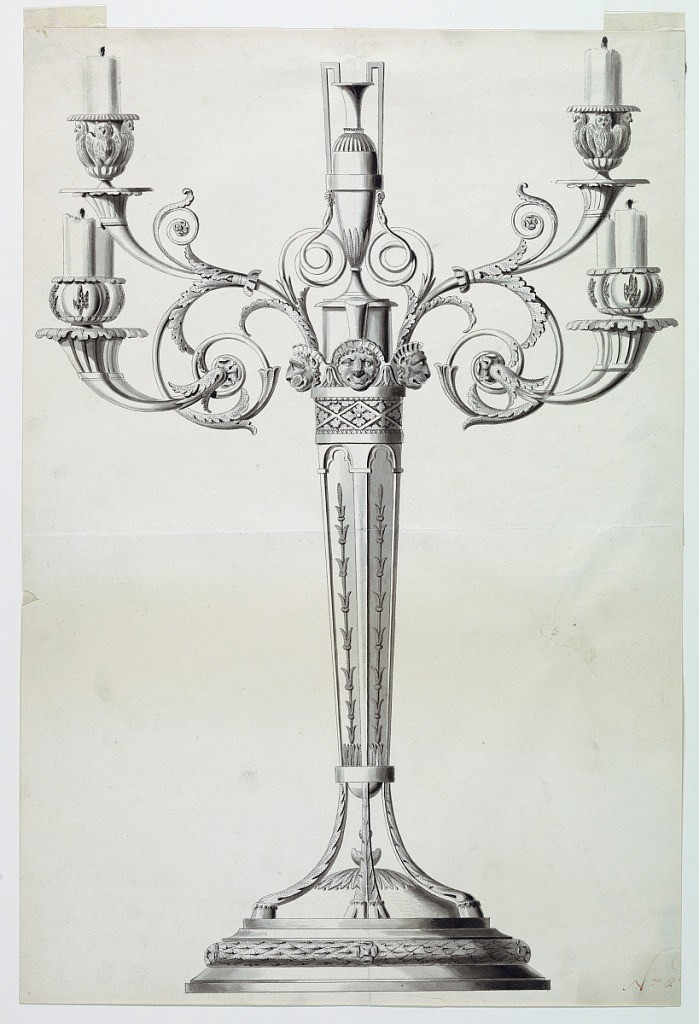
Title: Design for a Candelabrum
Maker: Joseph Anton Seethaler II, German, 1799–1868
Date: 1800
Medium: Pen and black ink, brush and gray wash on paper
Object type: Drawing
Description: Circular plinth. Four scroll legs each with a pair of hooves arches on top and showing trefoils. Over a frieze and a row of lion masks rises a vase on a pedestal as central finial. From behind the lion masks are to rise acanthus rinceaux from which cornucopias grow supporting the sockets. Only the lateral and an indication of the front, branches are shown. The sockets of the lower row represent some, the upper ones are molded by scrolls.